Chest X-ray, AP view. Patient: 54 years old, sex F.
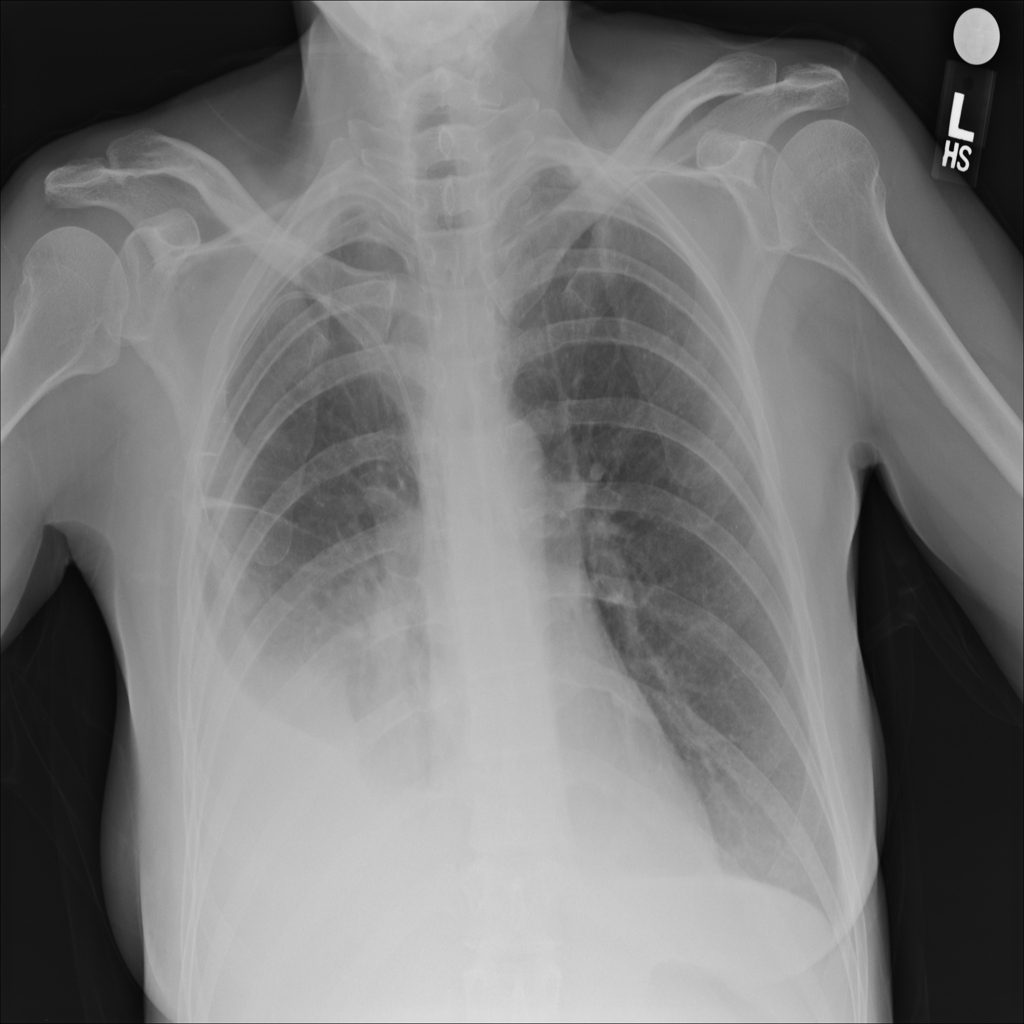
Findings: No Finding